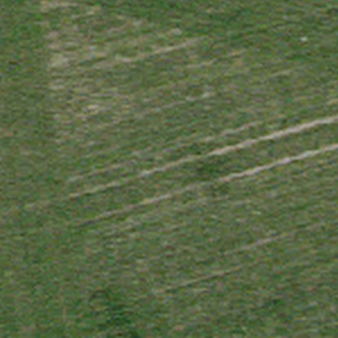
Label: other